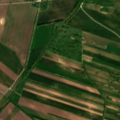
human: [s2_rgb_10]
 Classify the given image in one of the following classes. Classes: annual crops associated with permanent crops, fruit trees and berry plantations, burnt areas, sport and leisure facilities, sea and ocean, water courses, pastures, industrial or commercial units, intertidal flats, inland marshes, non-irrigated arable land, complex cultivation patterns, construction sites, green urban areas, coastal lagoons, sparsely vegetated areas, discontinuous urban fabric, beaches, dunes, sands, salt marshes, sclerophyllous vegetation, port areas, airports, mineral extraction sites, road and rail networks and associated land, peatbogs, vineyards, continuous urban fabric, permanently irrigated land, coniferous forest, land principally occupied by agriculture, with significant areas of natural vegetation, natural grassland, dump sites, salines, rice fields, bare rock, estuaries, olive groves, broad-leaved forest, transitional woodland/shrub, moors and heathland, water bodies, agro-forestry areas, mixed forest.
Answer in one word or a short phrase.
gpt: non-irrigated arable land, complex cultivation patterns, land principally occupied by agriculture, with significant areas of natural vegetation